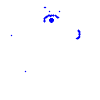
Particle: electron